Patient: sex M, age 57
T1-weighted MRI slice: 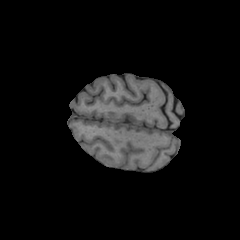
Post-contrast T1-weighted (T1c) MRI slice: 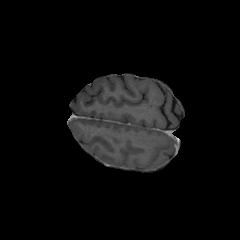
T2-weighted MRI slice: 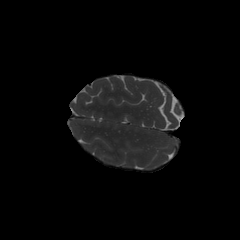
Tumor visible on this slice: no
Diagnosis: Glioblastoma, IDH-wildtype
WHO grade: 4